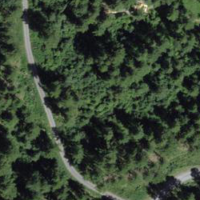
EUNIS habitat code: 43
Species observed at this site:
Galium boreale
Sambucus racemosa